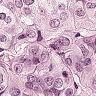
Metastatic tissue present: yes